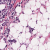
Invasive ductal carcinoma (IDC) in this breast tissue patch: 1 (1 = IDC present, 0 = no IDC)